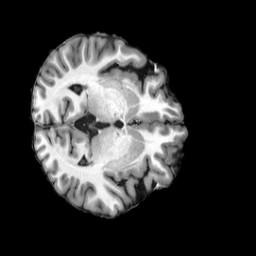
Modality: T1w
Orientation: axial
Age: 24
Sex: female
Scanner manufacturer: siemens
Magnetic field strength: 3 T
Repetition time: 2.5 s
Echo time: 0.00222 s